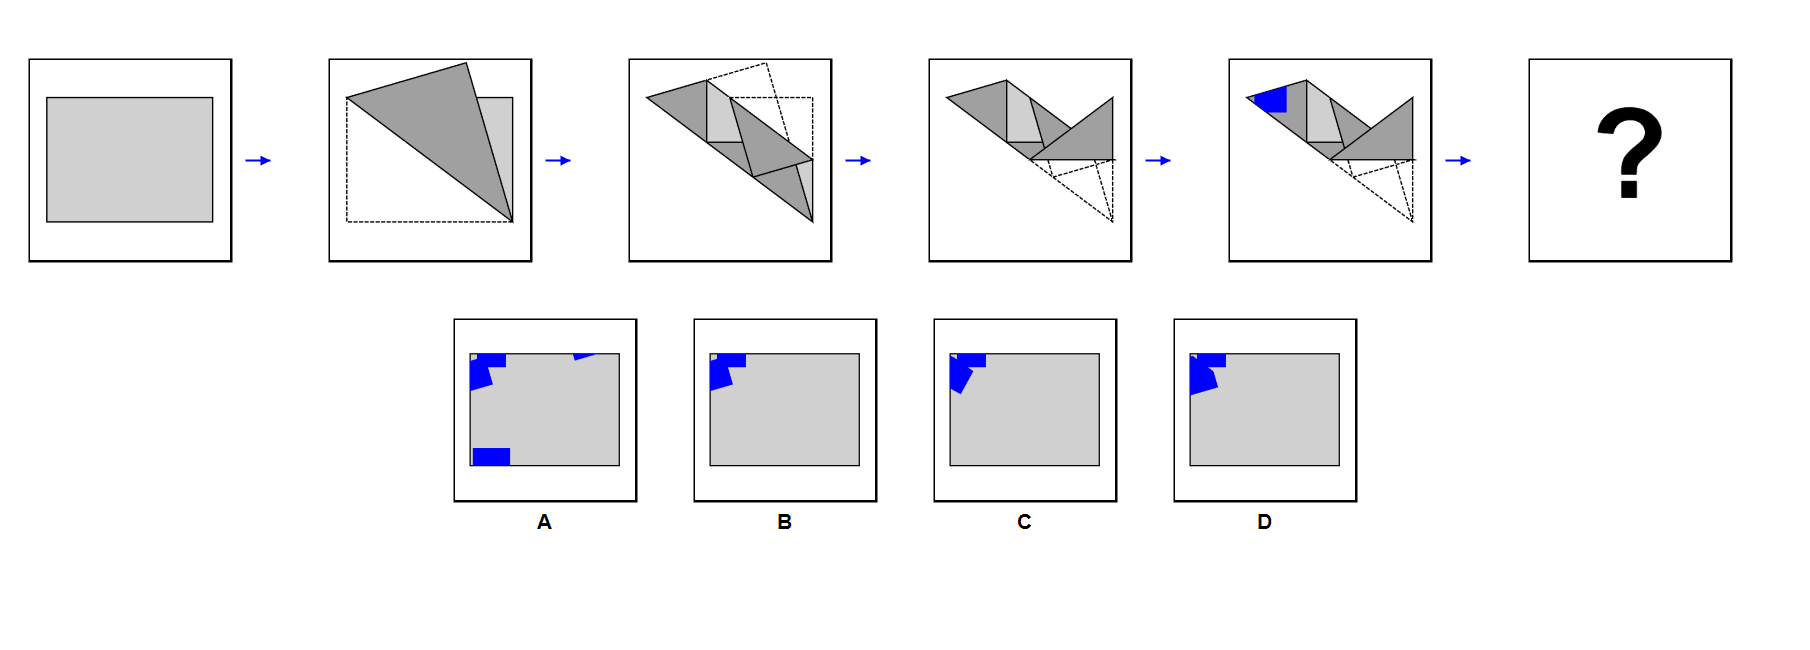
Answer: B